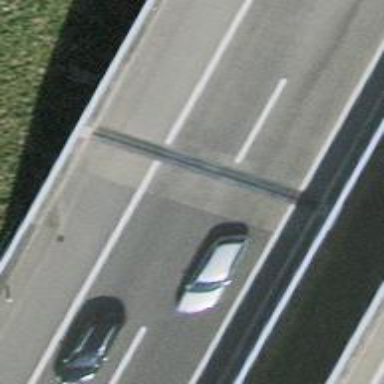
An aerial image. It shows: Motorway bridge with asphalt surface.